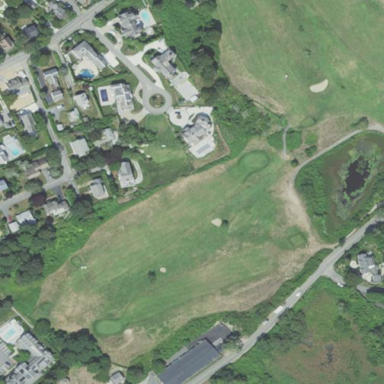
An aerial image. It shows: Golf course.